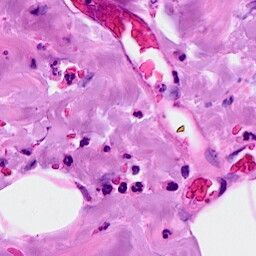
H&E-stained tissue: Breast